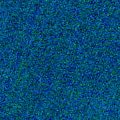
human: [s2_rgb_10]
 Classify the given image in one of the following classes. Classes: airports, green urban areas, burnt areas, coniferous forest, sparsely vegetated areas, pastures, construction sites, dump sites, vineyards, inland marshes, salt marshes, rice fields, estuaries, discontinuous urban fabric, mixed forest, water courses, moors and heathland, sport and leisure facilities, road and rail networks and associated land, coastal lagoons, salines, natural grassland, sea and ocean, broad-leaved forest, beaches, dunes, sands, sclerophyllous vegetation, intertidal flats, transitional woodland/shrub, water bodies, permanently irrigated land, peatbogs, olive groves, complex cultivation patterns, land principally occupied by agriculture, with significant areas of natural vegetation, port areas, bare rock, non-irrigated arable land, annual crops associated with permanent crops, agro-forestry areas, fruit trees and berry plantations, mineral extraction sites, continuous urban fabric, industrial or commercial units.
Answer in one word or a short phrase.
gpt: sea and ocean